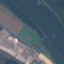
Label: River